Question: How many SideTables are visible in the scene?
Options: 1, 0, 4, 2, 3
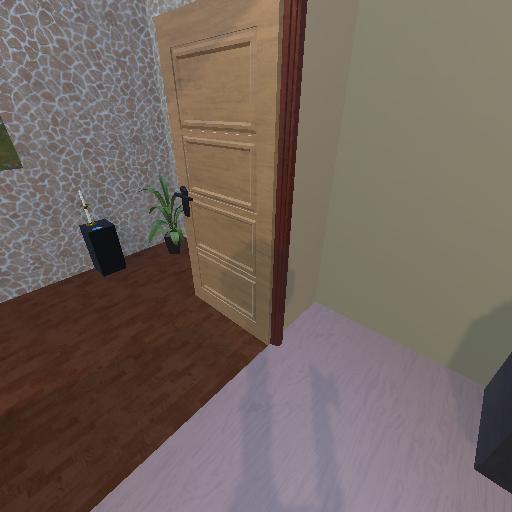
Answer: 1